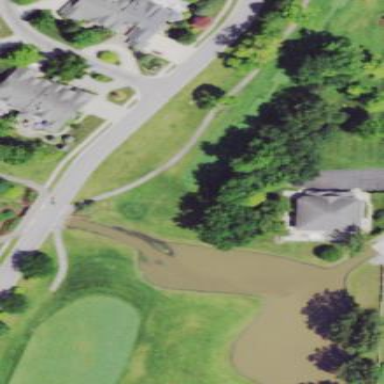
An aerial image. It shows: Water hazard on golf course.